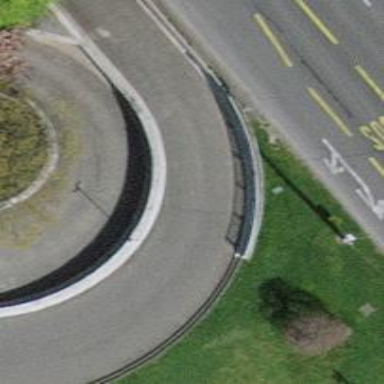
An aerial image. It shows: Retaining wall.